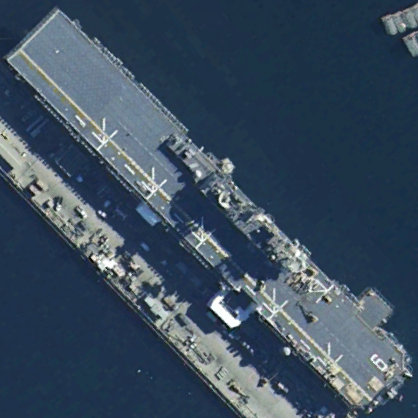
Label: assault